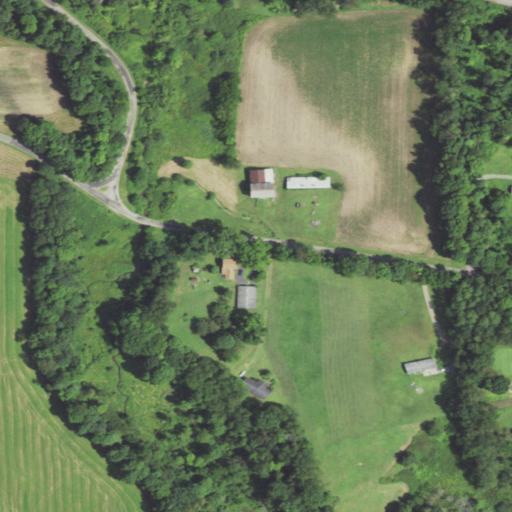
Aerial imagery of valley in Pennsylvania named Hells Hollow containing deciduous forest, pasture, open development, low intensity development, cultivated crops, woody wetlands, and medium intensity development